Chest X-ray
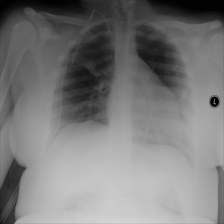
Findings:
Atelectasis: positive
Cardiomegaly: negative
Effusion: negative
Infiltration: negative
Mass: negative
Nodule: negative
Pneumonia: negative
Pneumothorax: negative
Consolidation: negative
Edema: negative
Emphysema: negative
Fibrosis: negative
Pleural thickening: negative
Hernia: negative